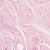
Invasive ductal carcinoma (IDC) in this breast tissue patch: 0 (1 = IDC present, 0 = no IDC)